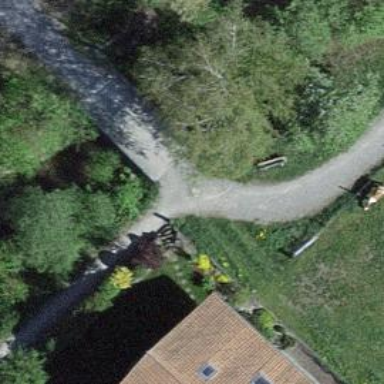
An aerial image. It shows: Concrete bridge over path.